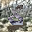
Label: 5